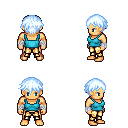
a pixel art fantasy rpg character, male body template, human, tanned skin, teal pirate shirt, gold greaves, white cyan short bangs hairstyle, white cloth bandages, four views (front, back, left, right), 2x2 character sprite sheet, small pixel art, hard edges, no anti-aliasing